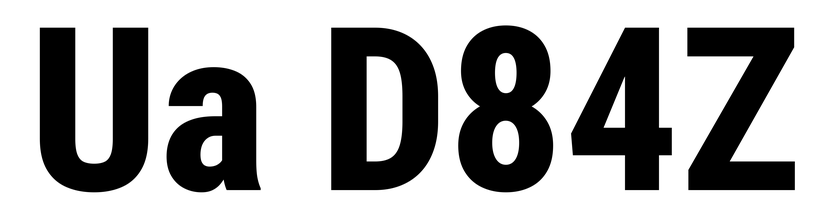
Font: Roboto_Condensed_ExtraBold